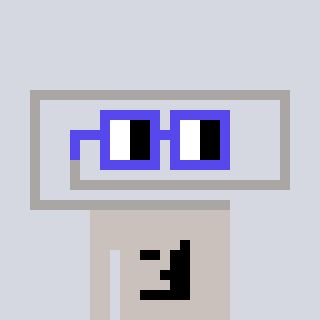
a pixel art character with square blue glasses, a paperclip-shaped head and a foggrey-colored body on a cool background